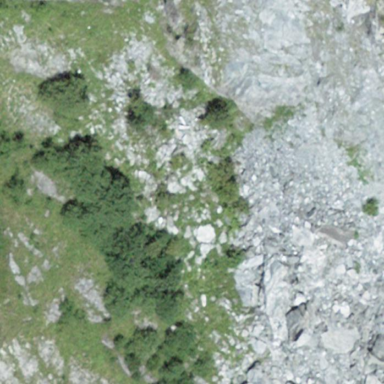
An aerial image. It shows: Mixed forest with various types of leaves.